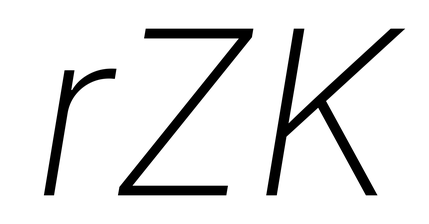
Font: Inter-Italic_ExtraLight_Italic